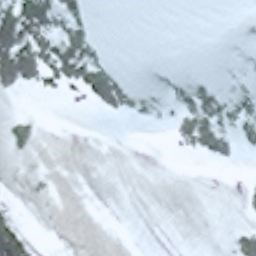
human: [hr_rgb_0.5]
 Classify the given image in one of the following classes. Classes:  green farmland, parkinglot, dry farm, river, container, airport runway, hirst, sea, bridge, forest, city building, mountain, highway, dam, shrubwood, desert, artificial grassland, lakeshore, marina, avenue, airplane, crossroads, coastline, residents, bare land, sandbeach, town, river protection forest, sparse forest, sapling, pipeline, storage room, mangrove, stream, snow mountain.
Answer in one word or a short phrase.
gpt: snow mountain